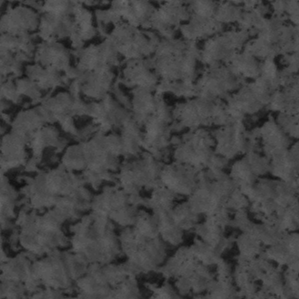
Label: frost